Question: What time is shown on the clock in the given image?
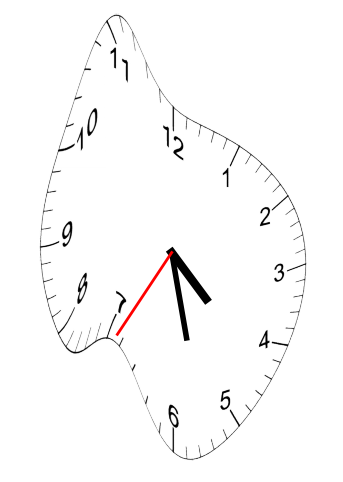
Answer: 04:27:35